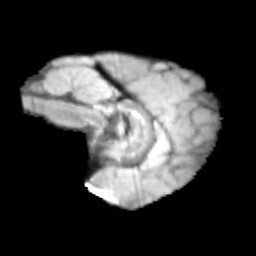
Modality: T2w
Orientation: sagittal
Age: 11
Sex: male
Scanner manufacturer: siemens
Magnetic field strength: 3 T
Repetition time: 3.8 s
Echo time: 0.07 s